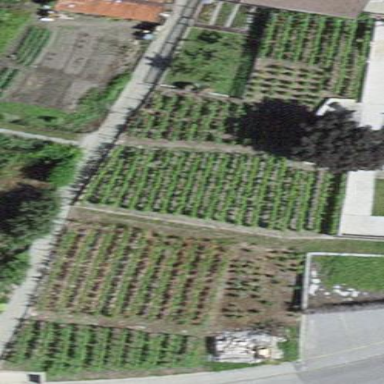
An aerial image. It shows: Vineyard growing grapes.